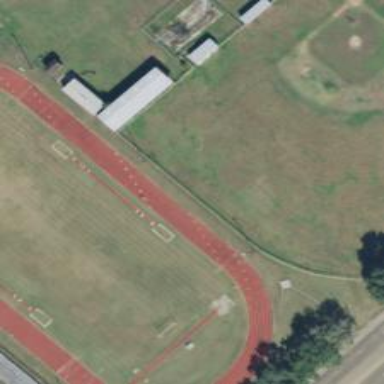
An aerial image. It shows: Track in leisure land.